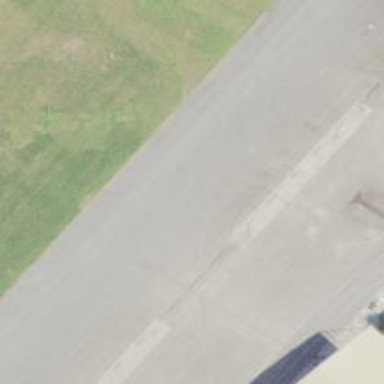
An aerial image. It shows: View of taxiway at the airport.